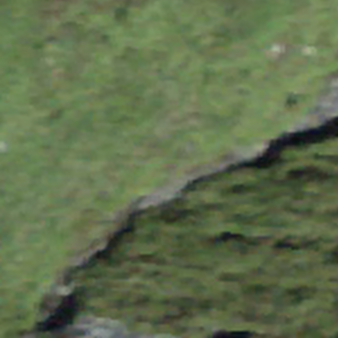
Label: other